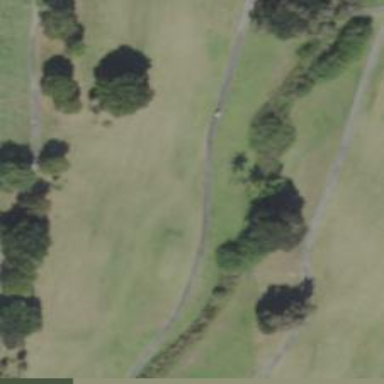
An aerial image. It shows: Path for golf carts.